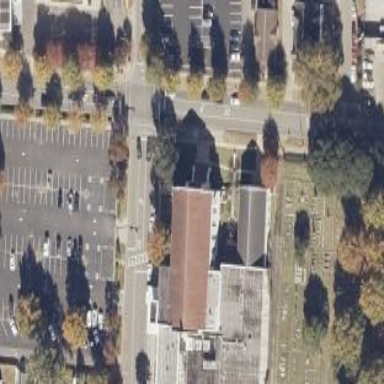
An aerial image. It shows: Building that serves as place of worship.